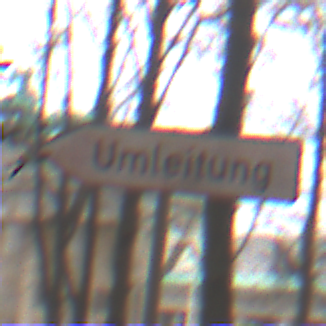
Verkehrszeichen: UmleitungswegweiserLinksweisend
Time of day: Midday
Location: Outdoor (Nature)
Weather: Overcast
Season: NotSpecified
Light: Natural